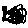
Label: tree